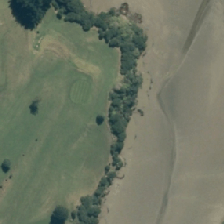
Land cover: urban_parkland